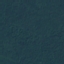
Land use / land cover class: Forest